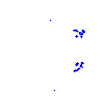
Particle: electron